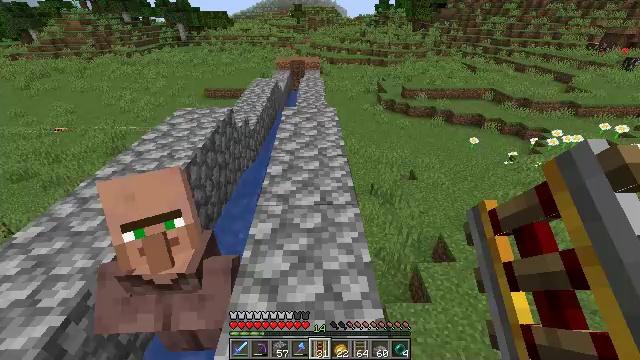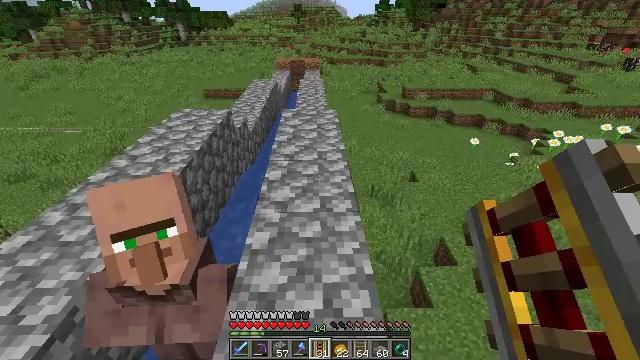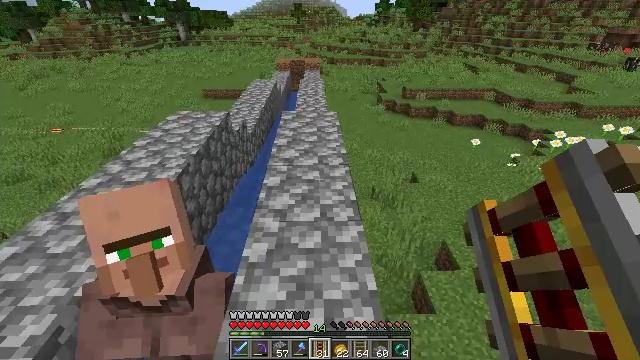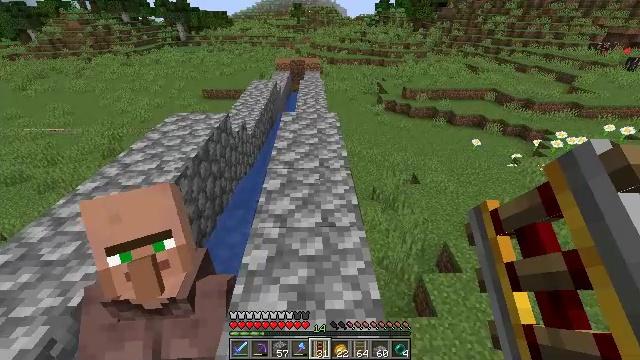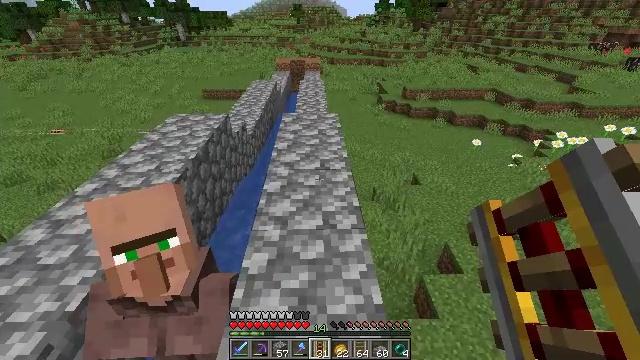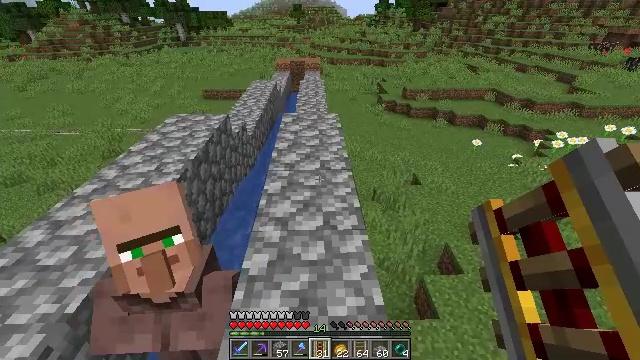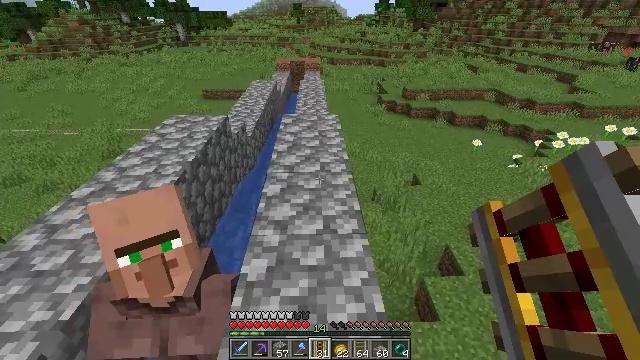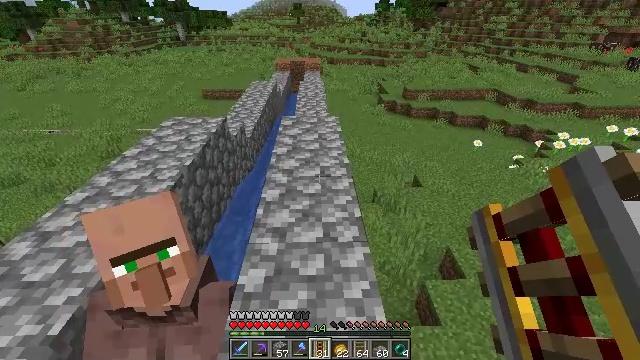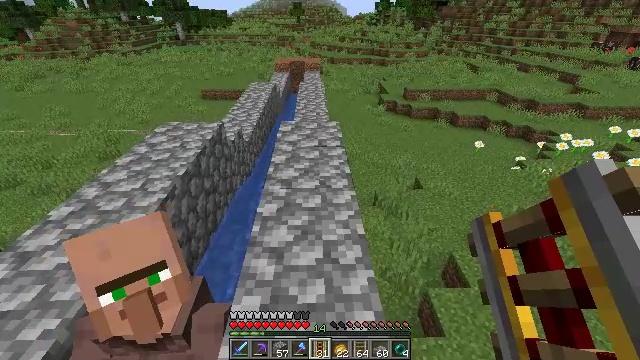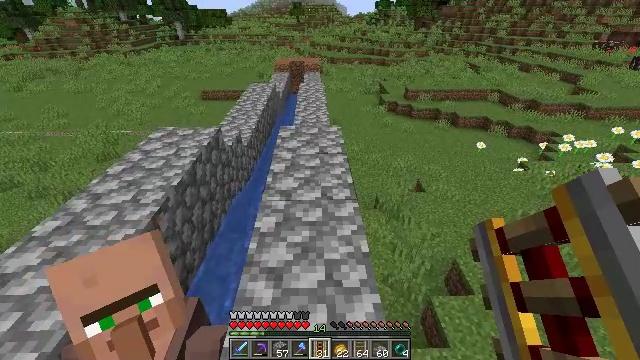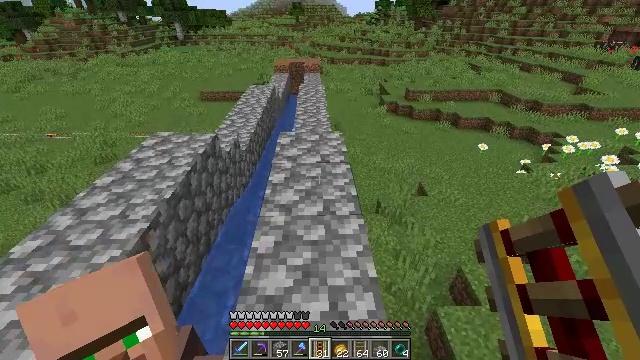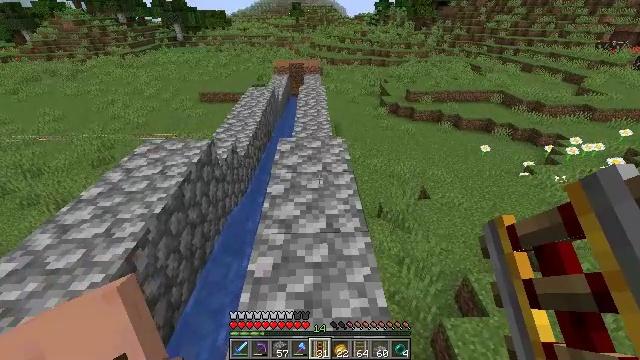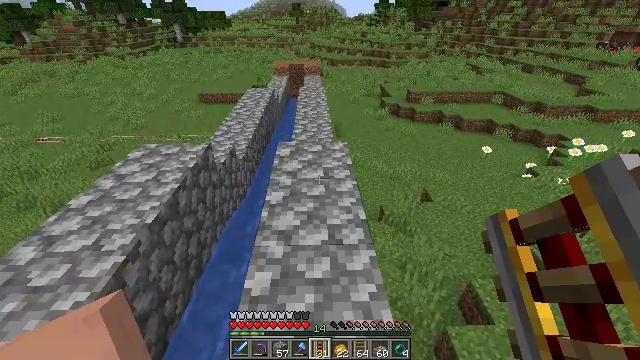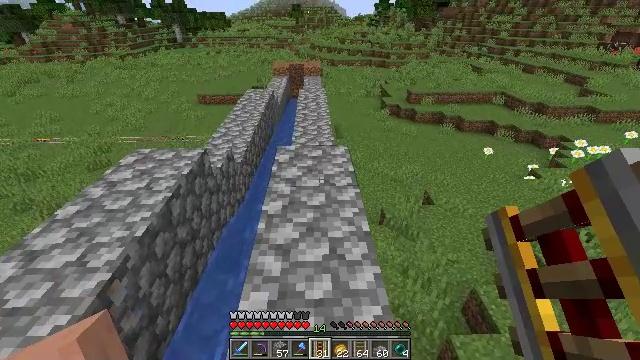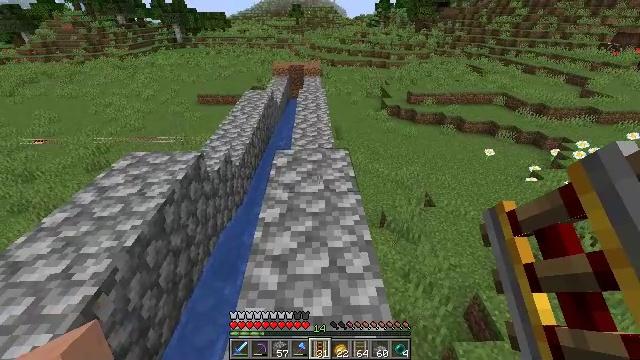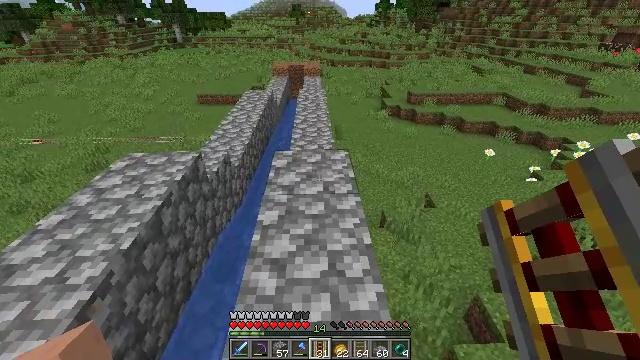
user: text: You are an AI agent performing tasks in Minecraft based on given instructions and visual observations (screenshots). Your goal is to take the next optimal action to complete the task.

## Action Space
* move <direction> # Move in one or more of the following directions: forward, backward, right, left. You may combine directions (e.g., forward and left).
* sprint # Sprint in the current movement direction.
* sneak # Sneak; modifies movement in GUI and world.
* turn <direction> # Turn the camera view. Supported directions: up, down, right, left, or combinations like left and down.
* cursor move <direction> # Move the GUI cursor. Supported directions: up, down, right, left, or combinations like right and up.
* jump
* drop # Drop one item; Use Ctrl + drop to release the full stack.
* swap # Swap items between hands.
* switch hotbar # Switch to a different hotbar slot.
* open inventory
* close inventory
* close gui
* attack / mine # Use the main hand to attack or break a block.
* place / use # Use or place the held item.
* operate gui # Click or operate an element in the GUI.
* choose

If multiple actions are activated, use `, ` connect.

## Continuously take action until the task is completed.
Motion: motion action
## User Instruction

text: Attack the ground to gather dirt.
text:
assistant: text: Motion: no_op
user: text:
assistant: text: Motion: no_op
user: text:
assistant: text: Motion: no_op
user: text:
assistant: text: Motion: no_op
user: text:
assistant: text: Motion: no_op
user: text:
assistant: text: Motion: move forward
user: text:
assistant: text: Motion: move forward
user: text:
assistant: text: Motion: move forward
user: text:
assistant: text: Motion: move forward
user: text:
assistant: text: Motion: move forward
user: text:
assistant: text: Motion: move forward
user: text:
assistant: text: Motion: move forward
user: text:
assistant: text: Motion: no_op
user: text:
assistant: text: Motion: no_op
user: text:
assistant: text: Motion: no_op
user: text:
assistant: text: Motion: no_op
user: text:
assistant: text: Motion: no_op
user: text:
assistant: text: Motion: no_op
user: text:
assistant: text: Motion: no_op
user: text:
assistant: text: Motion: no_op
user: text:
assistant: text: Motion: move forward
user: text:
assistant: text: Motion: move forward
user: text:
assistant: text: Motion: move forward
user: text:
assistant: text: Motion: no_op
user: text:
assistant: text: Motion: no_op
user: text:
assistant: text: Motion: no_op
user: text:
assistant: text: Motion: turn left
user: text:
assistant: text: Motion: turn left and down
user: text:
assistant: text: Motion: turn left and down
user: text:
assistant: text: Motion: turn left and down